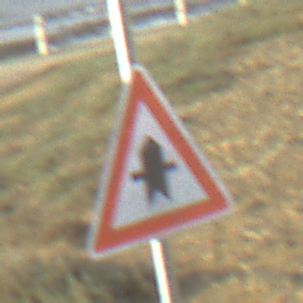
Verkehrszeichen: Vorfahrt
Umgebung: Outdoor, Suburban
Tageszeit: MorningAfternoon
Wetter: PartlyCloudy
Licht: Natural
Jahreszeit: NotSpecified
Kontrast: HighContrast